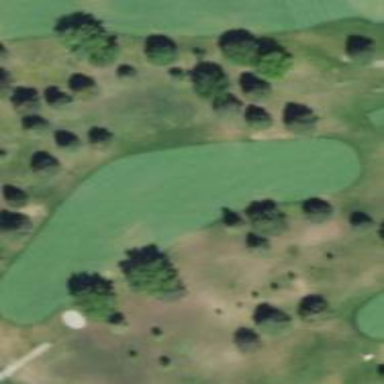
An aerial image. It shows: Golf fairway surrounded by grass.